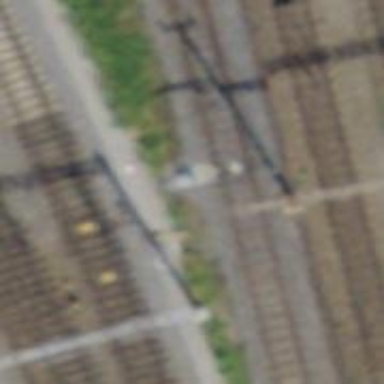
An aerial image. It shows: Railway switch.